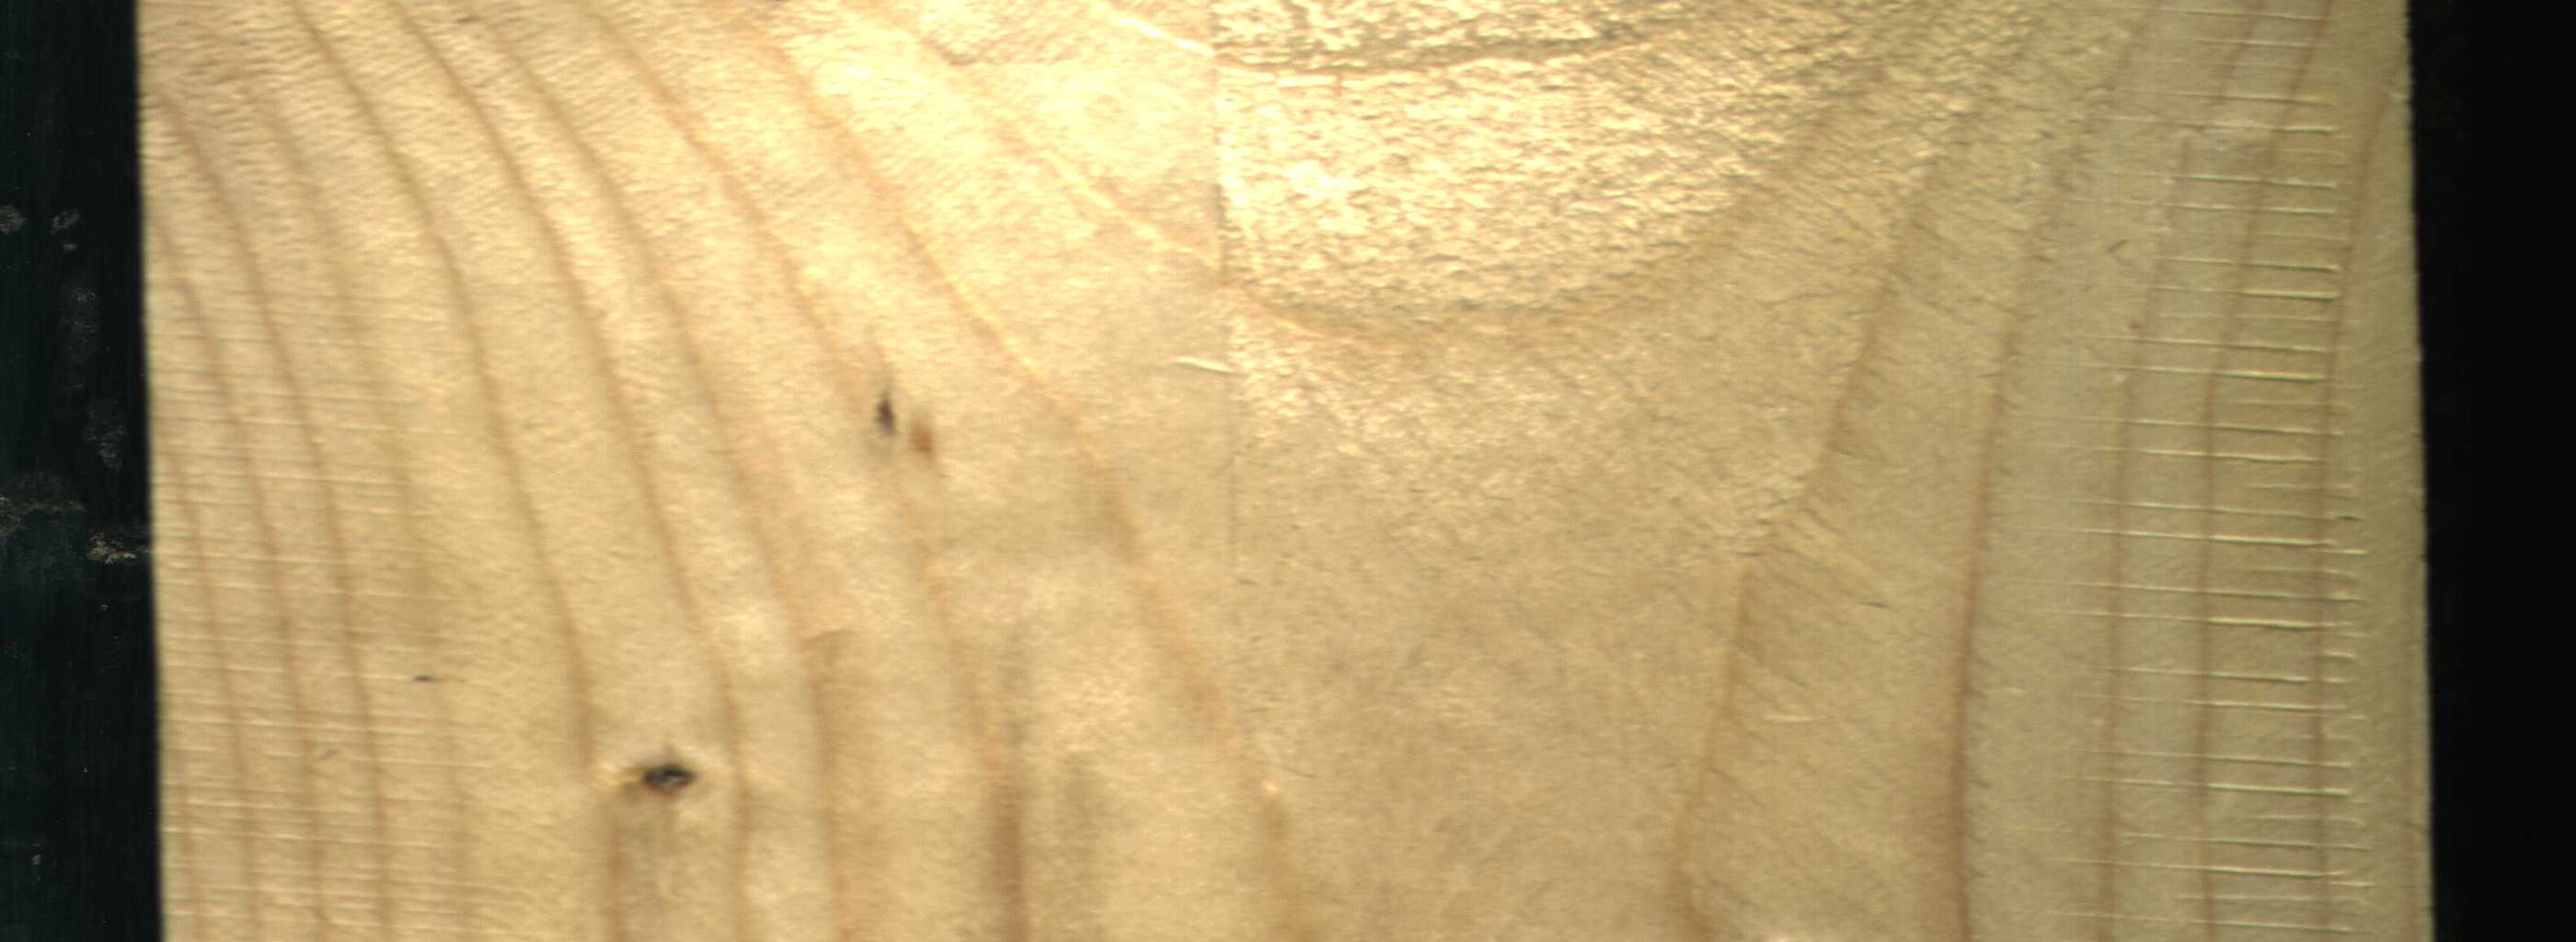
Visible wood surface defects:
Dead_Knot